Question: Let's suppose this following scenario:
- - -
let's also suppose that we have a bidirectional associations (idk how to do this in power designer so excuse the following picture)

Person table: id(pk),firstName,lastName
Address table: id(pk), streetName,locationNumber,city,country,id_Person(FK).
What should I add to this structure to correctly implement the work@,home@ associations to my tables.
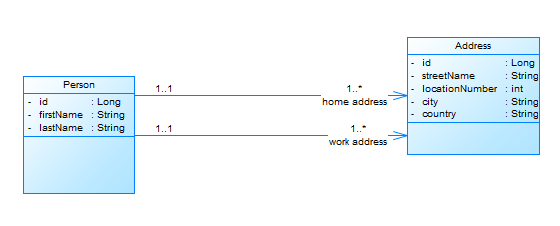
Answer: i think you should go for the additional char not null column in addres table:
Unless you got more info to store differently between home or work address i dont see any reason to use two separate table.
Moreover we are talking about single select versus select double join just to retrieve a type information.